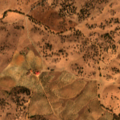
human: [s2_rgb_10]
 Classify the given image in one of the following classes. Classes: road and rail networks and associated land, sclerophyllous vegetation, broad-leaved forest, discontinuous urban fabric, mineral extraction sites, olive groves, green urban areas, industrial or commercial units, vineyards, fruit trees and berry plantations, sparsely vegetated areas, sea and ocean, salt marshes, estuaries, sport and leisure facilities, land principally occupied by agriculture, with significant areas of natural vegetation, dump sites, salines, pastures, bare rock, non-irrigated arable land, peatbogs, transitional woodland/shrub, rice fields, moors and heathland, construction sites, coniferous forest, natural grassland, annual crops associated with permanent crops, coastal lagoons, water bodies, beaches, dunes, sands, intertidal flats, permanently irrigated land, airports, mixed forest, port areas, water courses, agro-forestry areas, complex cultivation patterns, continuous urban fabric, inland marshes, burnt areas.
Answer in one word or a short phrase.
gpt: olive groves, pastures, agro-forestry areas